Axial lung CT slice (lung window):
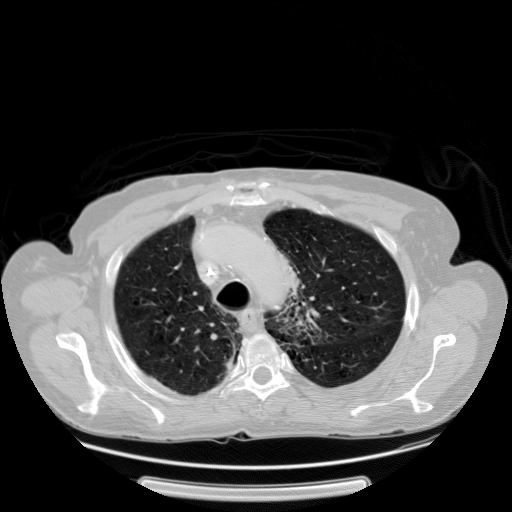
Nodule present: no